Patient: sex F, age 55
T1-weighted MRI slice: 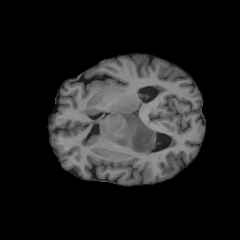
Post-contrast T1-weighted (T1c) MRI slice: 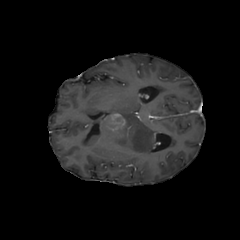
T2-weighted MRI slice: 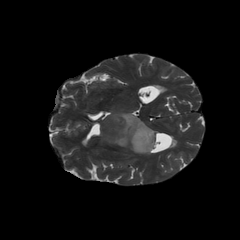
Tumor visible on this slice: yes
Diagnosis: Glioblastoma, IDH-wildtype
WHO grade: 4